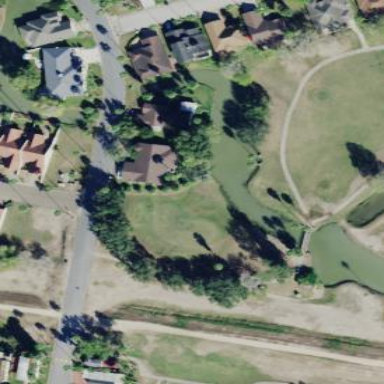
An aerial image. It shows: Water hazard in golf course. The hazard is natural water feature.